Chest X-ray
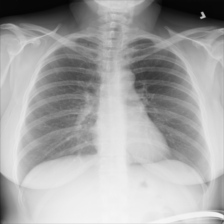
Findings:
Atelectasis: negative
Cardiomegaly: negative
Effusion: negative
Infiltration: negative
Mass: negative
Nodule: negative
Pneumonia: negative
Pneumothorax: negative
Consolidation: negative
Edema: negative
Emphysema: negative
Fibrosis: negative
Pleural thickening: negative
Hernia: negative